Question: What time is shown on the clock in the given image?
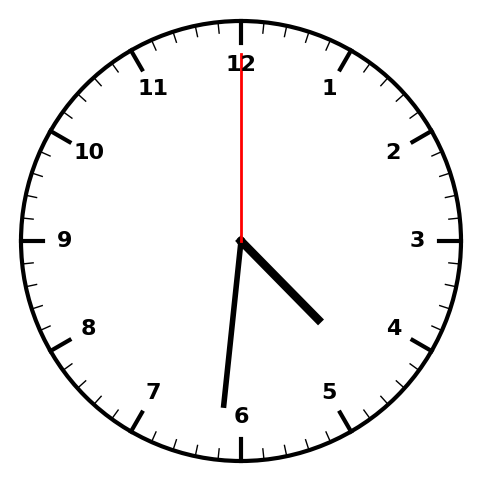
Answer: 04:31:00